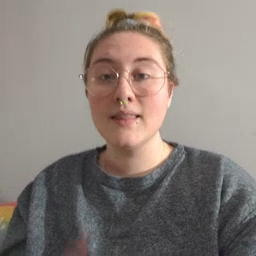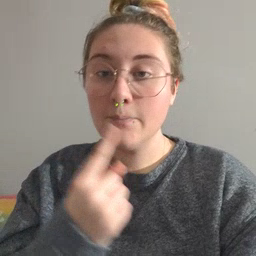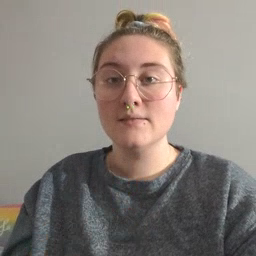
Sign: lips